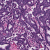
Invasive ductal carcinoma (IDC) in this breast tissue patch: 1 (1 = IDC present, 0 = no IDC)